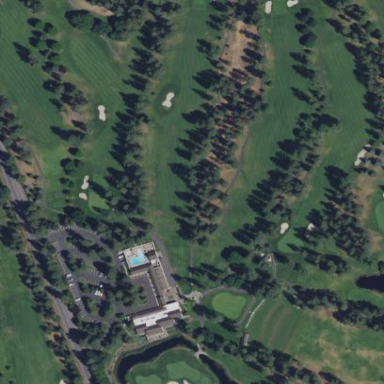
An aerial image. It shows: Golf course surrounded by greenery.